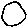
Label: circle